Question: I am writing a RESTful web service with Jersey. I want to return a custom object in XML form to consumer. The error I am getting is:
> MessageBodyWriter not found for media type={application/xml, q=1000}, type=class com.test.ws.Employee, genericType=class com.test.ws.Employee.
Below is the code:
'''
<?xml version="1.0" encoding="UTF-8"?>
<web-app xmlns:xsi="http://www.w3.org/2001/XMLSchema-instance"
xmlns="http://java.sun.com/xml/ns/javaee"
xsi:schemaLocation="http://java.sun.com/xml/ns/javaee http://java.sun.com/xml/ns/javaee/web-app_3_0.xsd"
id="WebApp_ID" version="3.0">
<display-name>com.vogella.jersey.first</display-name>
<servlet>
<servlet-name>Jersey REST Service</servlet-name>
<servlet-class>org.glassfish.jersey.servlet.ServletContainer</servlet-class>
<!-- Register resources and providers under com.vogella.jersey.first package. -->
<init-param>
<param-name>jersey.config.server.provider.packages</param-name>
<param-value>com.test.ws</param-value>
</init-param>
<load-on-startup>1</load-on-startup>
</servlet>
<servlet-mapping>
<servlet-name>Jersey REST Service</servlet-name>
<url-pattern>/rest/*</url-pattern>
</servlet-mapping>
</web-app>
'''
'''
package com.test.ws;
@Path("/hello")
public class Hello {
@GET
@Path("/sayHello")
@Produces(MediaType.APPLICATION_XML)
public Employee sayHello() {
Employee employee = new Employee();
employee.setEmpId(1);
employee.setFirstName("Aniket");
employee.setLastName("Khadke");
return employee;
}
}
'''
'''
package com.test.ws;
import javax.xml.bind.annotation.XmlElement;
import javax.xml.bind.annotation.XmlRootElement;
@XmlRootElement(name = "employee")
public class Employee {
public String firstName;
public String lastName;
public int empId;
public Employee(String firstName, String lastName, int empId) {
super();
this.firstName = firstName;
this.lastName = lastName;
this.empId = empId;
}
public Employee() {
super();
}
@XmlElement
public String getFirstName() {
return firstName;
}
public void setFirstName(String firstName) {
this.firstName = firstName;
}
@XmlElement
public String getLastName() {
return lastName;
}
public void setLastName(String lastName) {
this.lastName = lastName;
}
@XmlElement
public int getEmpId() {
return empId;
}
public void setEmpId(int empId) {
this.empId = empId;
}
}
'''
And here is the list of libraries added:

Can anyone help me?
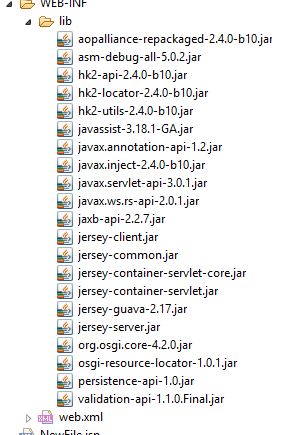
Answer: I was able to resolve the issue myself. This was because of having conflicting jars included in build path. Here is the snap for jar files.